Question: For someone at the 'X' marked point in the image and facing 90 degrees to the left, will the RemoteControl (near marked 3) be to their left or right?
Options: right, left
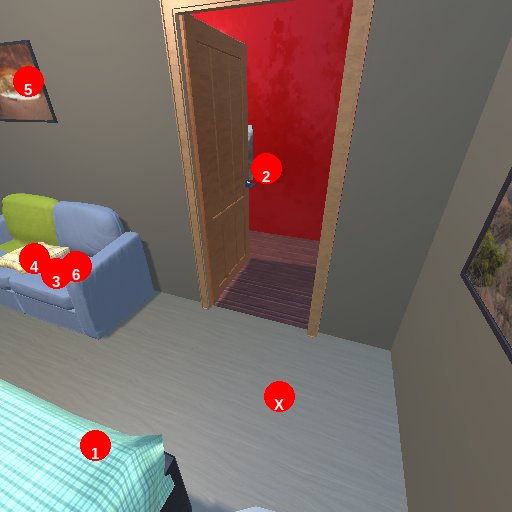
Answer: right